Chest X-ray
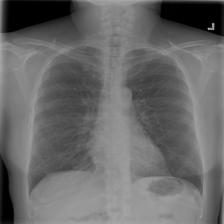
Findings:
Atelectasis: negative
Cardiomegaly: negative
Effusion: negative
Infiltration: negative
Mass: negative
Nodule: negative
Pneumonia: negative
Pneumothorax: negative
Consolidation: negative
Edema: negative
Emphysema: negative
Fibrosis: negative
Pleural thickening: negative
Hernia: negative